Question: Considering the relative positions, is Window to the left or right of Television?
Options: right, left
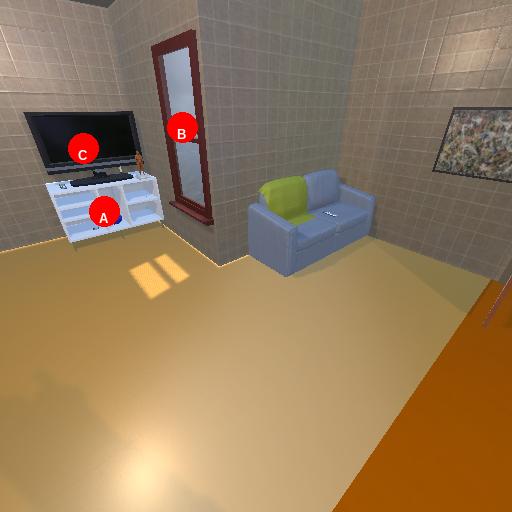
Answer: right